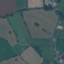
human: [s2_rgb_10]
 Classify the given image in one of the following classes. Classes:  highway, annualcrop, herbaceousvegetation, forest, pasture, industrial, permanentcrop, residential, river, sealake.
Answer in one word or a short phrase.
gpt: Pasture